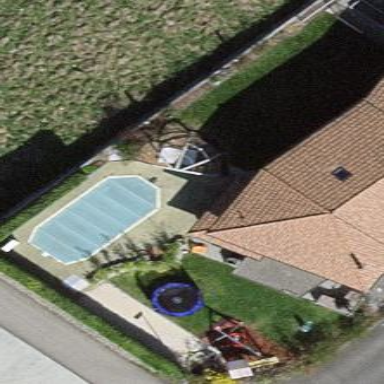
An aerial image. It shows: Swimming pool located in leisure land.